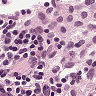
Metastatic tissue present: no